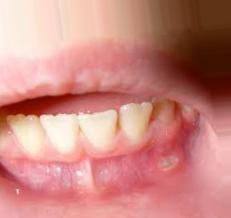
Condition: Mouth Ulcer